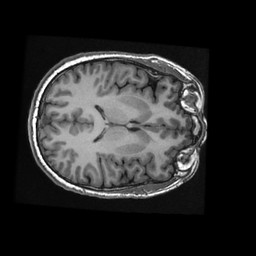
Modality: T1w
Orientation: axial
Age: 33
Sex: male
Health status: healthy
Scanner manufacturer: ge
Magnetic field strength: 3 T
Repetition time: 0.008384 s
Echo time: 0.003112 s